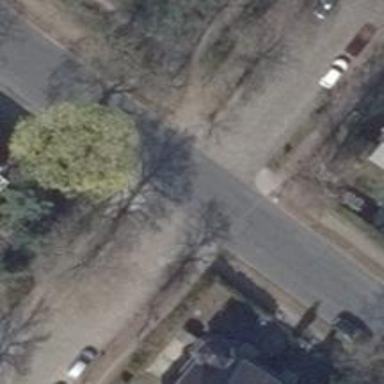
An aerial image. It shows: Sidewalk along the footway.